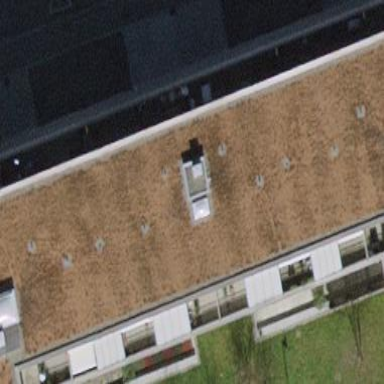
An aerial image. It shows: Flat-roofed apartment building.